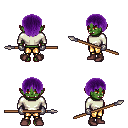
a pixel art fantasy rpg character, female body template, orc, green skin, white long-sleeve shirt, gold greaves, purple plain hairstyle, metal gloves, maroon shoes, spear, four views (front, back, left, right), 2x2 character sprite sheet, small pixel art, hard edges, no anti-aliasing